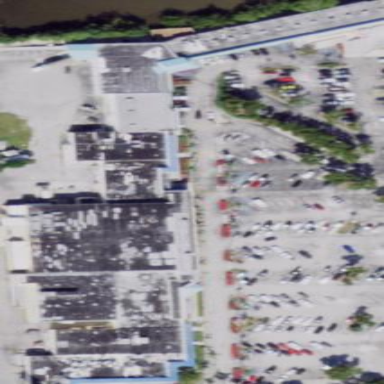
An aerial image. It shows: Commercial building.